Question: I have problem on the Axis and the Tooltip display on JFreeChart they don't display all the values, I am trying to display the bytes based on daily use, here is an image to show exactly my problem:

There are missing some values and on the tallest red bar it doesn't show me the bytes on the tooltip. Here is my code:
'''
final JFreeChart chart = createTrafficChart();
chartPanel = new ChartPanel(chart, true, true, true, true, true);
chartPanel.setPreferredSize(new java.awt.Dimension(750, 367));
a.gridx = 0;
a.gridy = 3;
jpContainer.add(chartPanel, a);
private JFreeChart createTrafficChart() {
// create plot ...
final IntervalXYDataset data1 = createDatasetDownload();
XYBarRenderer t= new XYBarRenderer(0.20);
t.setShadowVisible(false);
final XYItemRenderer renderer1 = t;
renderer1.setBaseToolTipGenerator(new MyTrafficToolTipGenerator());
final DateAxis domainAxis = new DateAxis("Date");
domainAxis.setTickMarkPosition(DateTickMarkPosition.MIDDLE);
final NumberAxis rangeAxis = new NumberAxis("Bytes");
setupRangeAxis(rangeAxis);
final XYPlot plot = new XYPlot(data1, domainAxis, rangeAxis, renderer1);
// add a second dataset and renderer...
final XYDataset data2 = createDatasetUpload();
final XYItemRenderer renderer2 = new StandardXYItemRenderer();
renderer2.setBaseToolTipGenerator(new MyTrafficToolTipGenerator());
plot.setDataset(1, data2);
plot.setRenderer(1, renderer2);
plot.setDatasetRenderingOrder(DatasetRenderingOrder.FORWARD);
return new JFreeChart("Traffic", JFreeChart.DEFAULT_TITLE_FONT, plot, true);
}
'''
And this code:
'''
public void setupRangeAxis(NumberAxis rangeAxis) {
final TickUnits standardUnits = new TickUnits();
standardUnits.add(new MyNumberTickUnit(1));
standardUnits.add(new MyNumberTickUnit(10));
standardUnits.add(new MyNumberTickUnit(100));
standardUnits.add(new MyNumberTickUnit(1024)); // Kilo
standardUnits.add(new MyNumberTickUnit(10000));
standardUnits.add(new MyNumberTickUnit(100000));
standardUnits.add(new MyNumberTickUnit(1024*1024)); // Mega
standardUnits.add(new MyNumberTickUnit(<PHONE>));
standardUnits.add(new MyNumberTickUnit(100000000));
standardUnits.add(new MyNumberTickUnit(1024*1024*1024)); // Giga
standardUnits.add(new MyNumberTickUnit(10000000000L));
standardUnits.add(new MyNumberTickUnit(100000000000L));
standardUnits.add(new MyNumberTickUnit(1024*1024*1024*1024)); // Tera
standardUnits.add(new MyNumberTickUnit(10000000000000L));
standardUnits.add(new MyNumberTickUnit(100000000000000L));
standardUnits.add(new MyNumberTickUnit(1000000000000000L)); // Peta
standardUnits.add(new MyNumberTickUnit(10000000000000000L));
standardUnits.add(new MyNumberTickUnit(100000000000000000L));
standardUnits.add(new MyNumberTickUnit(1000000000000000000L)); // Exa
rangeAxis.setStandardTickUnits(standardUnits);
}
'''
Which i found <URL> .
I also have this code:
'''
public class MyNumberTickUnit extends NumberTickUnit{
private static final long serialVersionUID = 4281451255133640119L;
public MyNumberTickUnit(double size) {
super(size);
}
public String valueToString(double value){
return StringFormat.formatTheTraffic(value);
}
'''
}
'''
public class StringFormat {
public static String formatTheTraffic(double input) {
String result = "";
if (input < KILO_BYTES) {
result = input + " Byte";
} else if ((input < MEGA_BYTES) && (input >= KILO_BYTES)) {
result = new DecimalFormat("##.#").format(input / KILO_BYTES) + " KB";
} else if ((input < GIGA_BYTES) && (input >= MEGA_BYTES)) {
result = new DecimalFormat("##.#").format(input / MEGA_BYTES) + " MB";
} else if ((input < TERA_BYTES) && (input >= GIGA_BYTES)) {
result = new DecimalFormat("##.#").format(input / GIGA_BYTES) + " GB";
}
return result;
}
}
'''
Thanks for your attention and time!
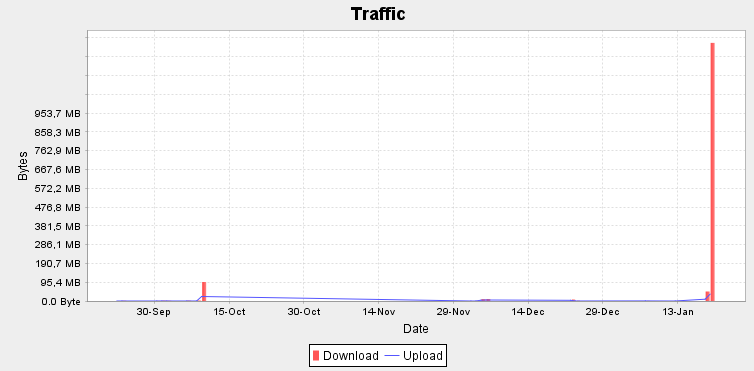
Answer: I found my problem. It was inside the formatTheTraffic method! I change it and works properly now!